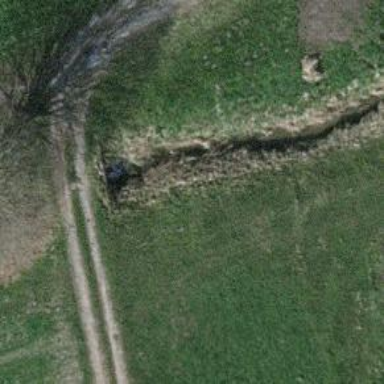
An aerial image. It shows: Culvert tunnel.